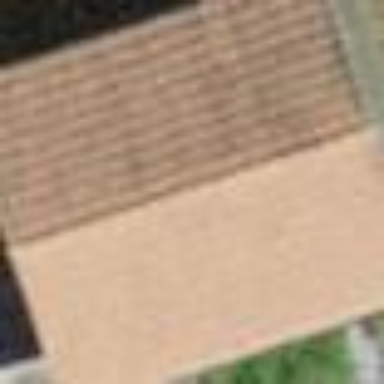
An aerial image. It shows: View of roof of building.